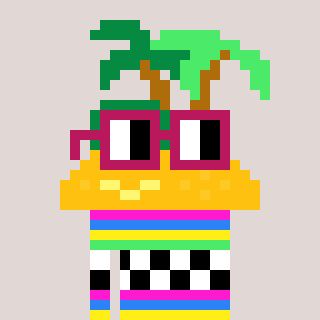
a pixel art character with square dark red glasses, a island-shaped head and a darkbrown-colored body on a warm background